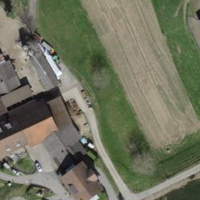
EUNIS habitat code: 24
Species observed at this site:
Humulus lupulus